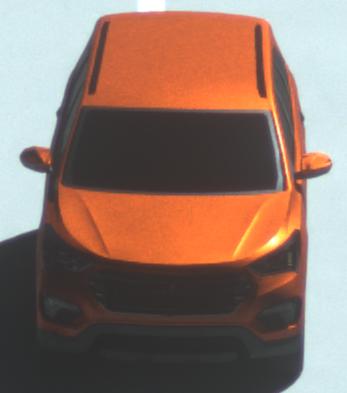
Make: Hyundai
Model: Santa Fe 2.4 GDI
Detailed model: Santa Fe (DM)
Model produced from: 2017/08
Model produced until: 2018/01
Doors: 5
Color: orange
Road condition: dry road
Daytime: midday
Contrast: high contrast